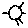
Label: sun